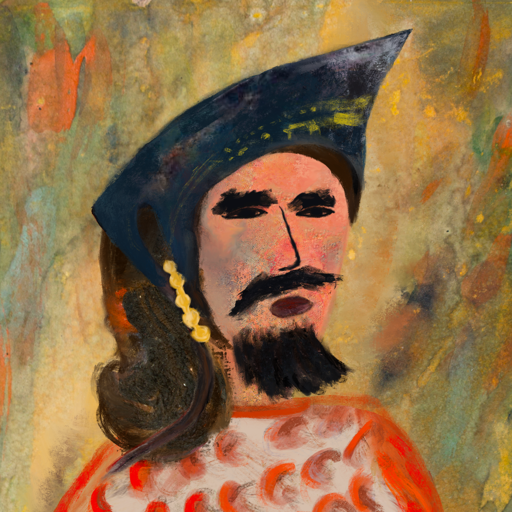
Background: Comrade, Head And Neck Side: Irani, Face Side: Mosgoul, Bust: Rupkatha, Hair Side: Gypsy_Queen, Head Accessory: Irani, Second Necklace: Blank, Necklace: Blank, Baby: Blank